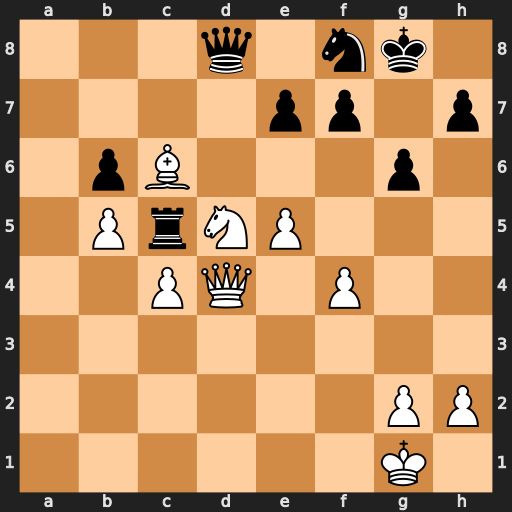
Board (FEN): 3q1nk1/4pp1p/1pB3p1/1PrNP3/2PQ1P2/8/6PP/6K1
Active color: w
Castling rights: -
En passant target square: -
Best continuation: Nf6+ exf6 Qxd8